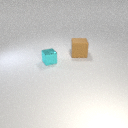
small cyan metal cube to the left of large brown rubber cube